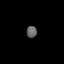
Tissue: prostate
Cell type: T cells
Senescence score: 0.3262
Nuclear area (px): 116
Mean DAPI intensity: 103.345